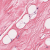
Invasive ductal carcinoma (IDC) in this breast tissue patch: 0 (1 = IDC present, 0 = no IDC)